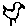
Label: bird